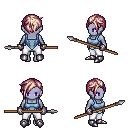
a pixel art fantasy rpg character, female body template, dark elf, purple skin, blue vest, white pants, white blonde pixie cut hairstyle, metal gloves, metal boots, spear, four views (front, back, left, right), 2x2 character sprite sheet, small pixel art, hard edges, no anti-aliasing